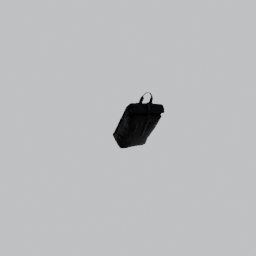
Label: tools